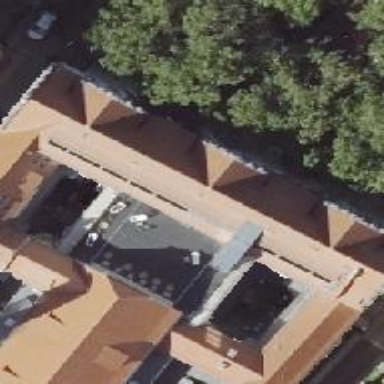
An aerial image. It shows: Hotel.